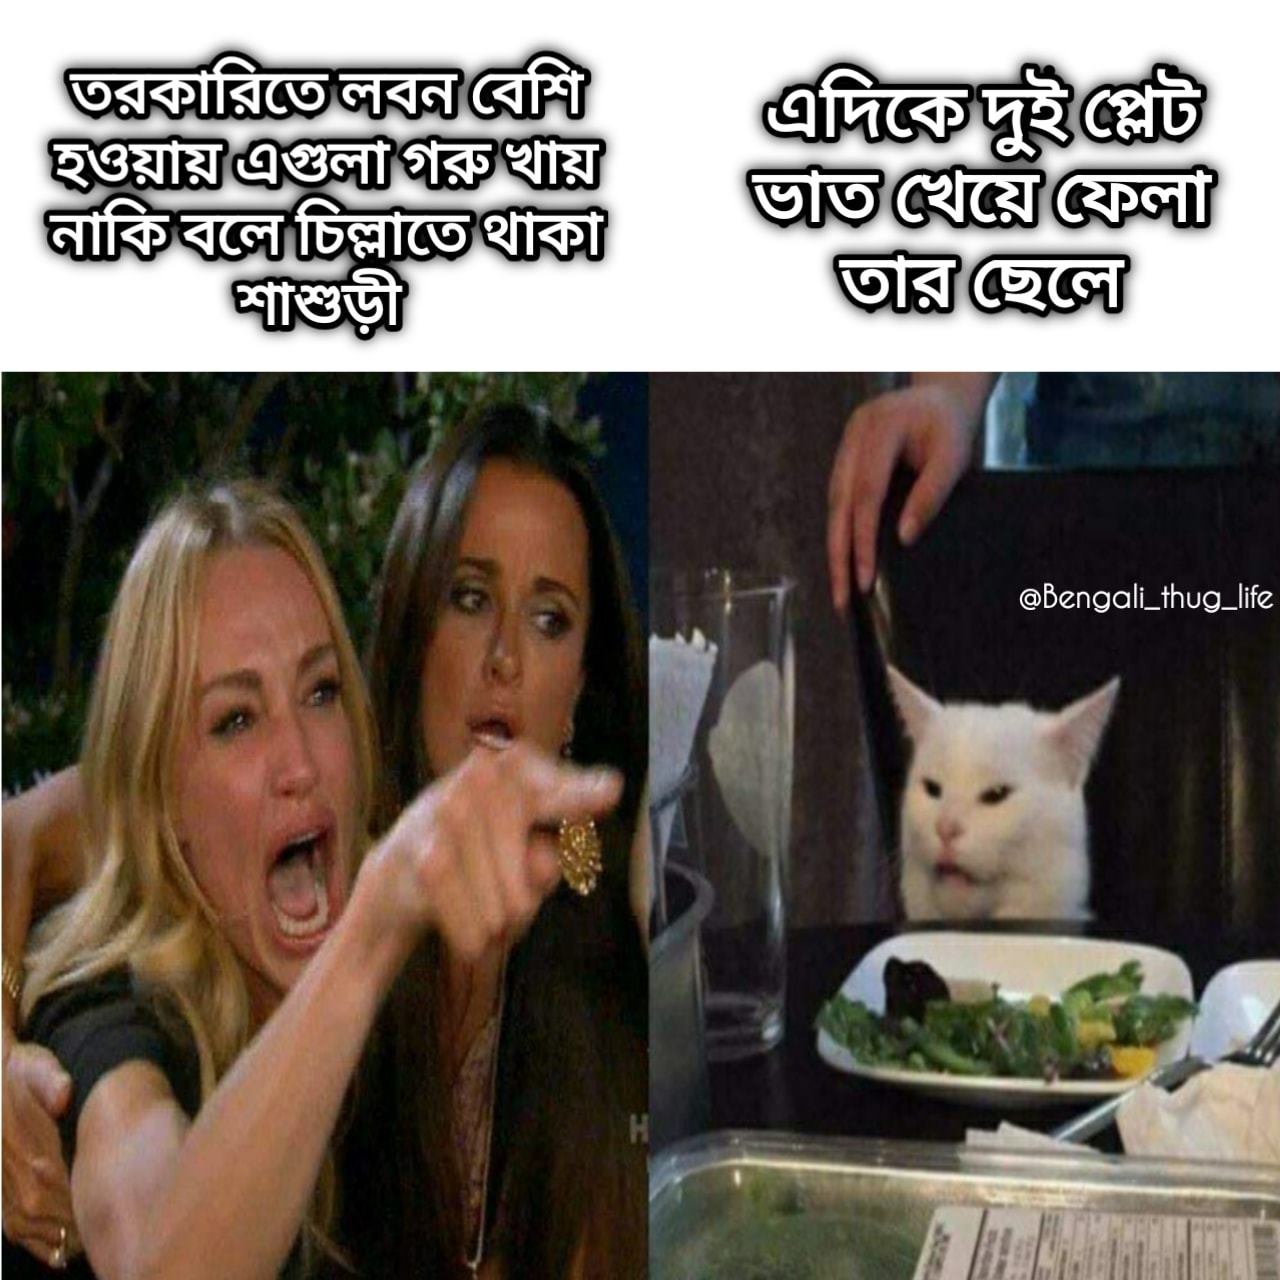
Caption: তরকারিতে লবণ বেশি হওয়ায় এগুলা গরু খায় নাকি বলে চিল্লাতে থাকা শাশুড়ী   এ দিকে দুই প্লেট ভাত খেয়ে ফেলা তার ছেলে
Label: non-hate